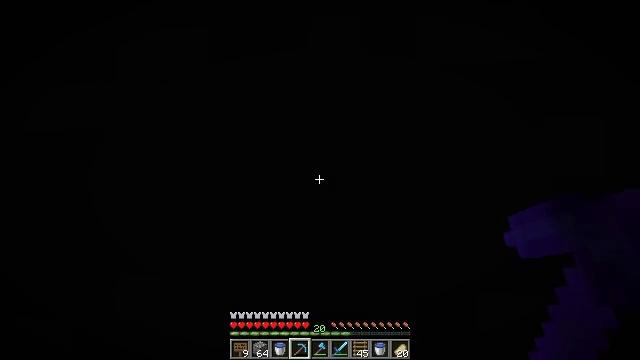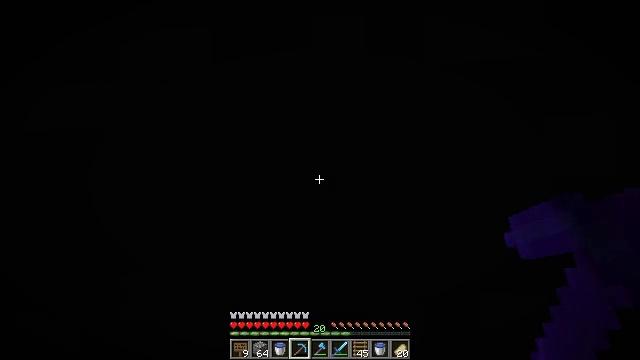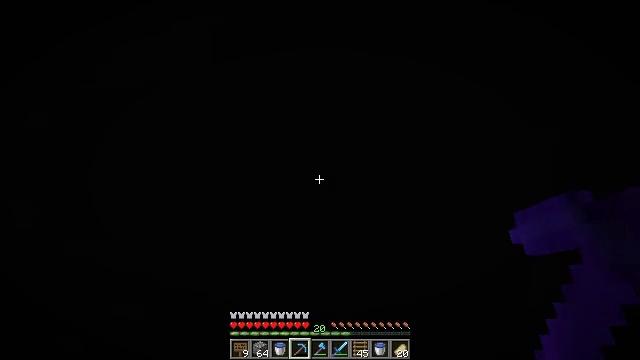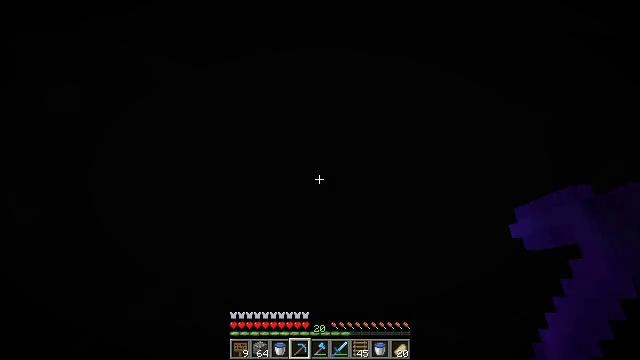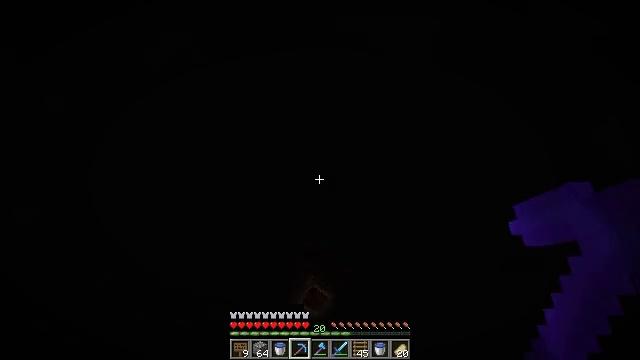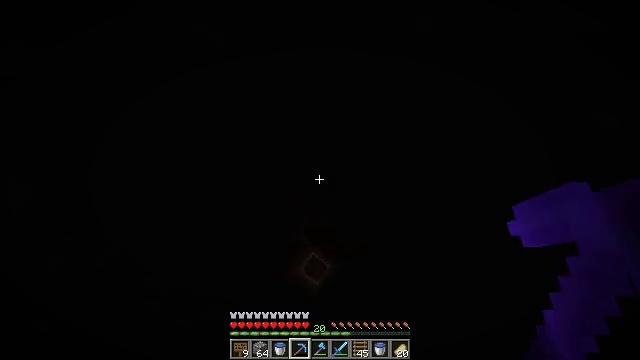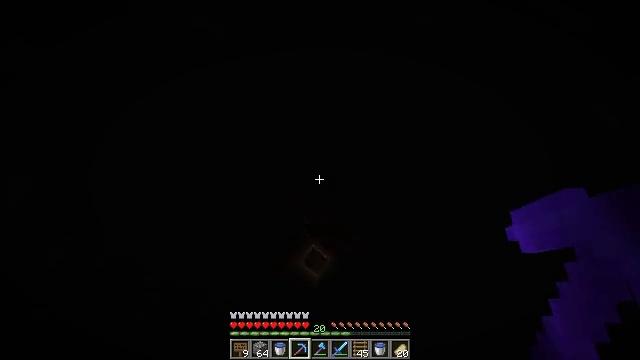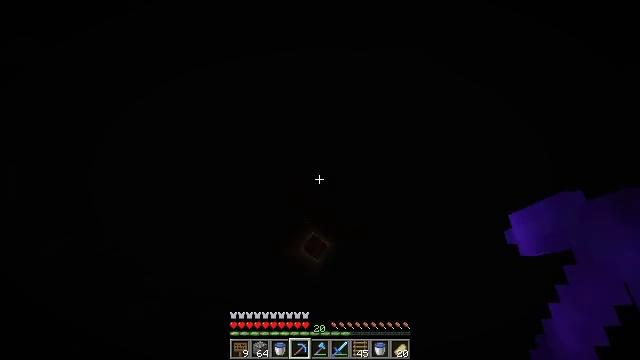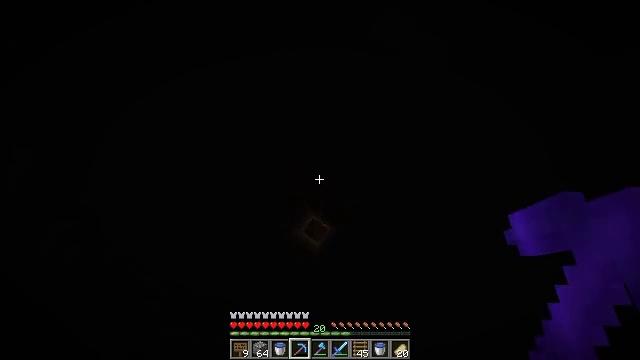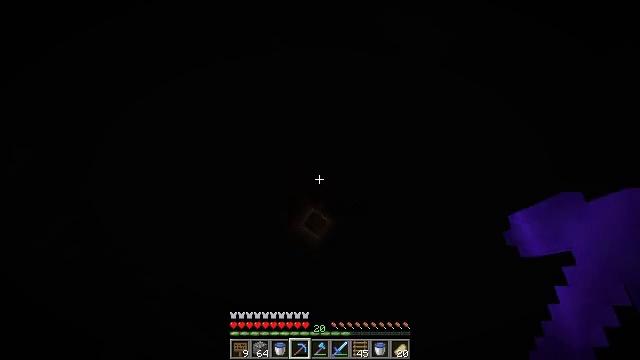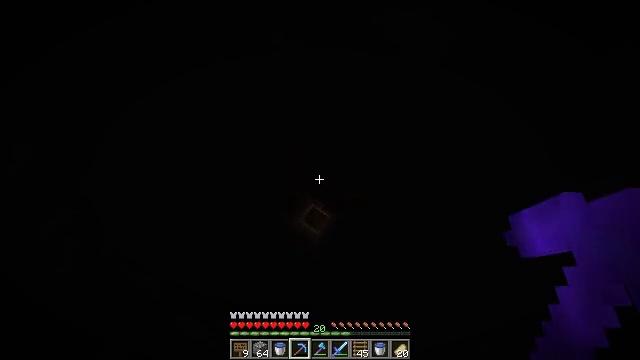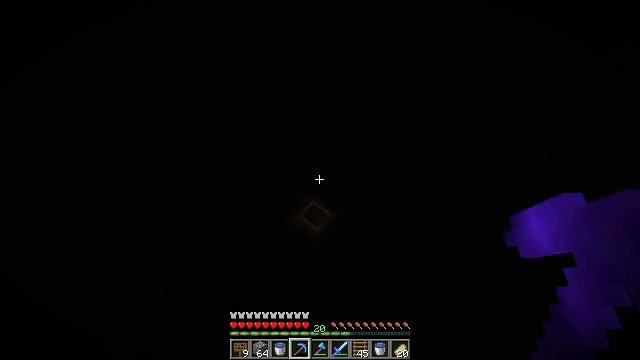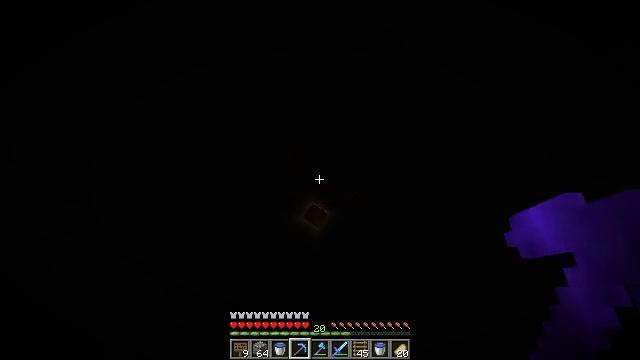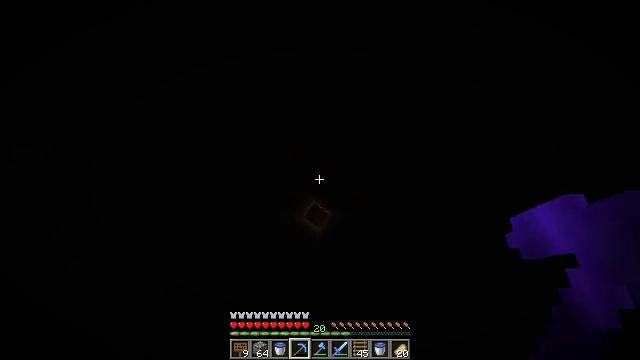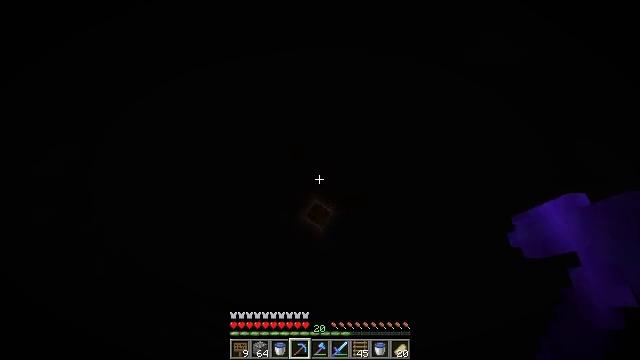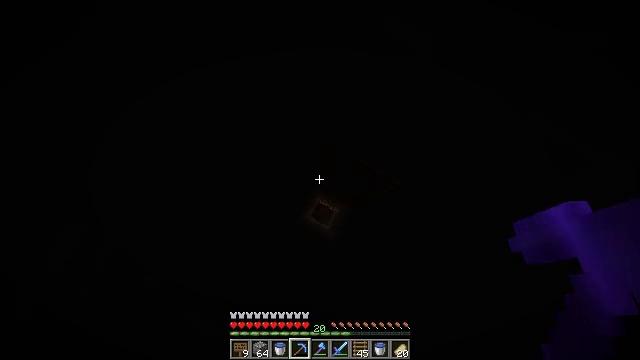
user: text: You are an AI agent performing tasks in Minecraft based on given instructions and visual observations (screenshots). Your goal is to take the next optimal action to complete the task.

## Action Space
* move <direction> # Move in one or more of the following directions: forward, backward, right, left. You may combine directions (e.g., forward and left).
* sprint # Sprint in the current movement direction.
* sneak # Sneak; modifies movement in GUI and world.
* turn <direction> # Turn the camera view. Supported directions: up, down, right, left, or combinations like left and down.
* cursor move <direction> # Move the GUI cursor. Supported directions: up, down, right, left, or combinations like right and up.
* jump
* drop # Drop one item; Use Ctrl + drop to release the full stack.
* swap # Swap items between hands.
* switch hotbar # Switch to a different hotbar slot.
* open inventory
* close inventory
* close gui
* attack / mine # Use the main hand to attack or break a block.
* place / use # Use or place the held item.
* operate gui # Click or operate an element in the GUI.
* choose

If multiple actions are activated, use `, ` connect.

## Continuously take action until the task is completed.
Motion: motion action
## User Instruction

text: Gather the ladder by attacking it.
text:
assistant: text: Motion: no_op
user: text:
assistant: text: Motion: turn left and down
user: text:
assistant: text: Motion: turn left and down
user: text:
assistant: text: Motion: turn left and down
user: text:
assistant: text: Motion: turn down
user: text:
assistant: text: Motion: turn down
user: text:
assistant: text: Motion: turn down
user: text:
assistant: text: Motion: turn down
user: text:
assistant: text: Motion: turn down
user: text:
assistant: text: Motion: turn down
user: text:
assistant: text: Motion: no_op
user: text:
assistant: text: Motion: no_op
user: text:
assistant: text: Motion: move left
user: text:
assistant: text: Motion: move left
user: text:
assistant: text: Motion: move back and move left, turn right
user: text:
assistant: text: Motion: move back, turn right
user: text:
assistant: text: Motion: turn right
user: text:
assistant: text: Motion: turn right
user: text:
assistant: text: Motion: turn right
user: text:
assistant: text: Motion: no_op
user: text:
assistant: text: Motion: turn right
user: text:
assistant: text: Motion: turn right
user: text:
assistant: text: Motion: turn right
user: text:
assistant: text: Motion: turn right
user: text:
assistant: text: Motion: turn right
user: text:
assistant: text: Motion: turn right and up
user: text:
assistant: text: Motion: turn right
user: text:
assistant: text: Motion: no_op
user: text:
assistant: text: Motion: no_op
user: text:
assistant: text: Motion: no_op